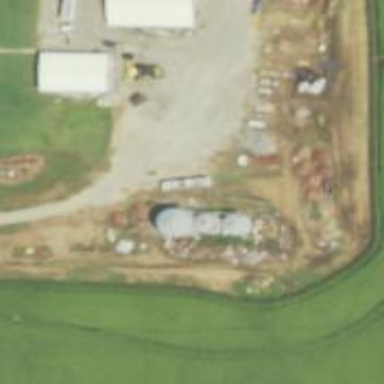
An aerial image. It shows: Silo.